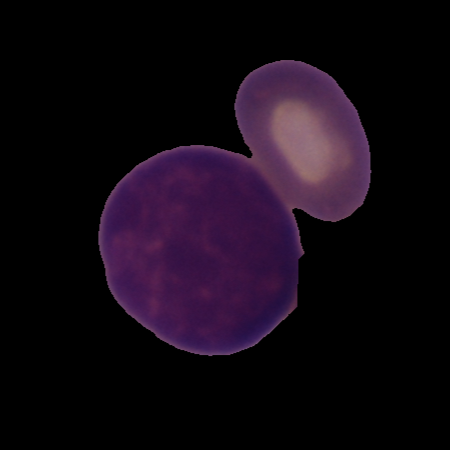
Label: cancer